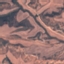
Land use / land cover: HerbaceousVegetation